Aerial crown-view tile of a tropical tree (Barro Colorado Island, Panama), acquired 20240716:
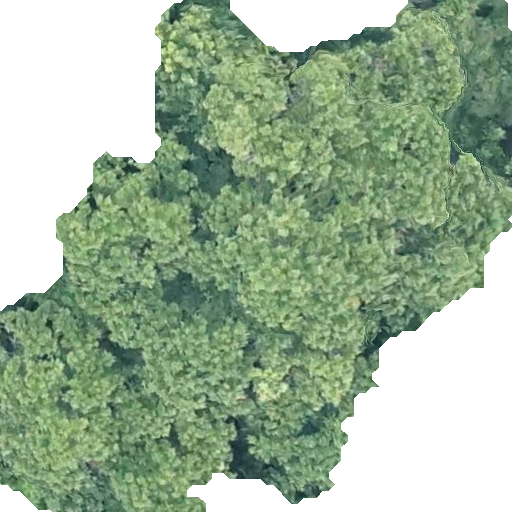
Species: Anacardium excelsum
GBIF accepted scientific name: Anacardium excelsum
Crown area: 301.234 m²